Question: Application type: mobile, Titanium SDK: 3.0, Platform & version: Android 4.1, Device: Samsung S3
when using the date picker i get a picker with three columns (day, month and year) but ALSO i am getting a calendar like box on the right containing the number of days. how can i remove the calendar box and keep the picker columns?? i am compiling against android 3.2 SDK
'''
<android xmlns:android="http://schemas.android.com/apk/res/android">
<tool-api-level>13</tool-api-level>
<manifest>
<uses-sdk android:targetSdkVersion="13" android:minSdkVersion="13"/>
<!--
<uses-sdk android:minSdkVersion="10"/>
-->
</manifest>
</android>
'''
my code:
'''
var minDate = new Date();
var curMonth = 0;
for (var i = 0; i < 12; i++) {
curMonth = minDate.getMonth();
curMonth--;
minDate.setMonth(curMonth);
}
var now = new Date();
this.visitDatePicker = Ti.UI.createPicker({
type : Ti.UI.PICKER_TYPE_DATE,
maxDate : now,
value : now,
minDate : minDate,
selectionIndicator : true
});
'''
i added a screenshot of what i mean, maybe i will get some replies :)
my problem is the box that appears on the right of the date picker, how can i get rid of it??

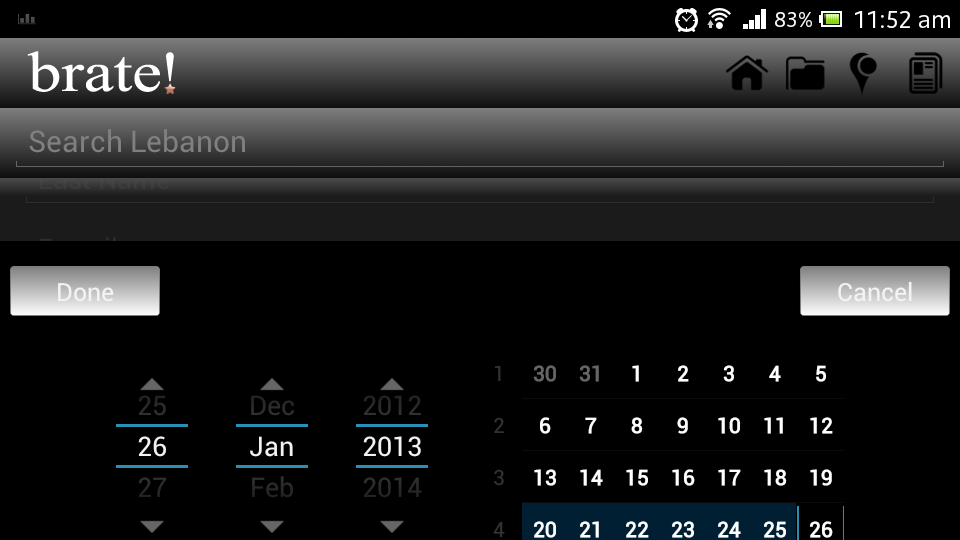
Answer: ok its a bug, see <URL> jira issue.
I spend more time debugging and optimizing titanium than actually writing code and business logic. my next project wont be using Titanium for sure....not acceptable